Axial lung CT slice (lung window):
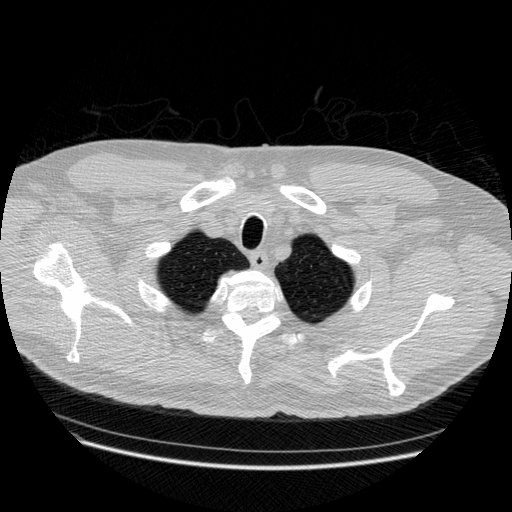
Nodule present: no